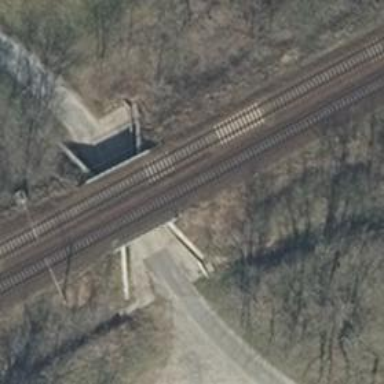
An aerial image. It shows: Bridge over electrified railway with contact lines.